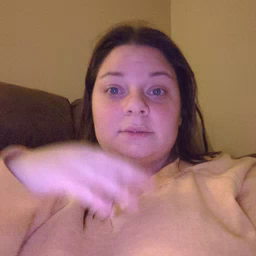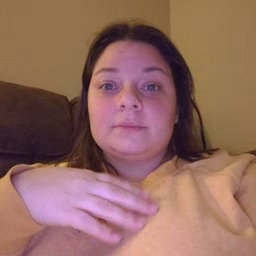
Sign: there